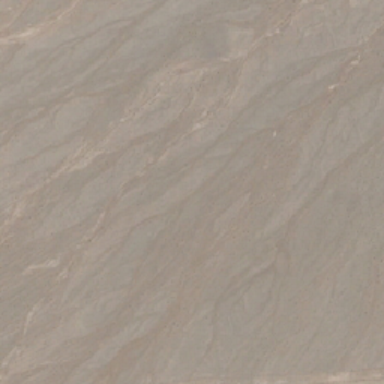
There are many ripples in the yellow desert .